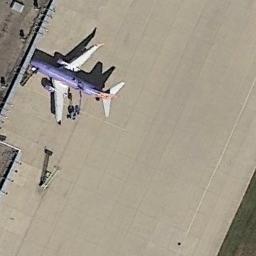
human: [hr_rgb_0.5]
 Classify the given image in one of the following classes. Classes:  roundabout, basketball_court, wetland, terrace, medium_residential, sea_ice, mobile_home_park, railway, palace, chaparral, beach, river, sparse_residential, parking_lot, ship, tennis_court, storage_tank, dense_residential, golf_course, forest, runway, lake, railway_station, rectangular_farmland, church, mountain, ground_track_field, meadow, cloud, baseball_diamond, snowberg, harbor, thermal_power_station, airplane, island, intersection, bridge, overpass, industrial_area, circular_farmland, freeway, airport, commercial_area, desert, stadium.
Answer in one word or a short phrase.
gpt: airplane